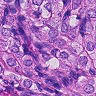
Metastatic tissue present: yes